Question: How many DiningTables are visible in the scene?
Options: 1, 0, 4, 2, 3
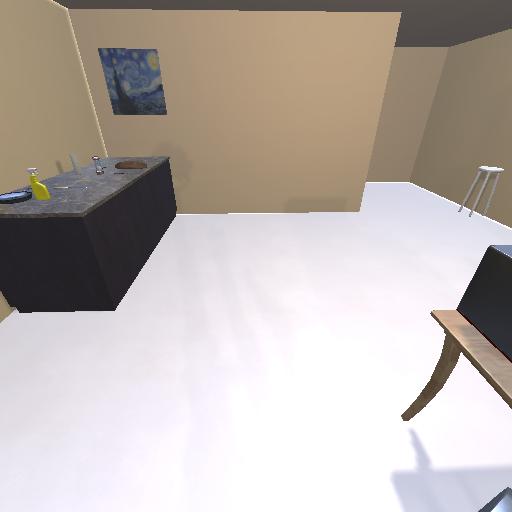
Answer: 1